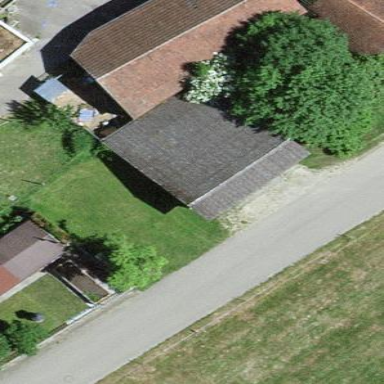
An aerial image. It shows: Rural barn.